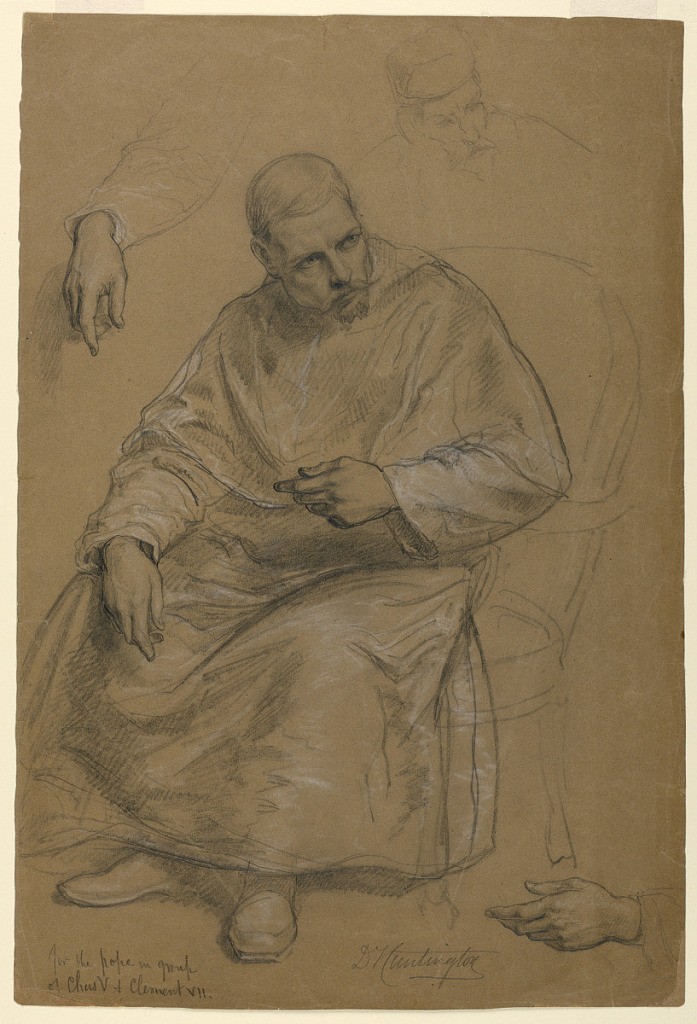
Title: Study for "Titian Showing the Entombment to Charles V and Pope Clement VII"
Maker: Daniel Huntington, American, 1816–1906
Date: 1872
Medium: Graphite and white chalk on light brown wove paper
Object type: Drawing
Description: Man with short beard and mustache, seated in a chair, head turned toward the right. Additional sketch of head, upper right. Additional studies of hands, lower right and upper left.